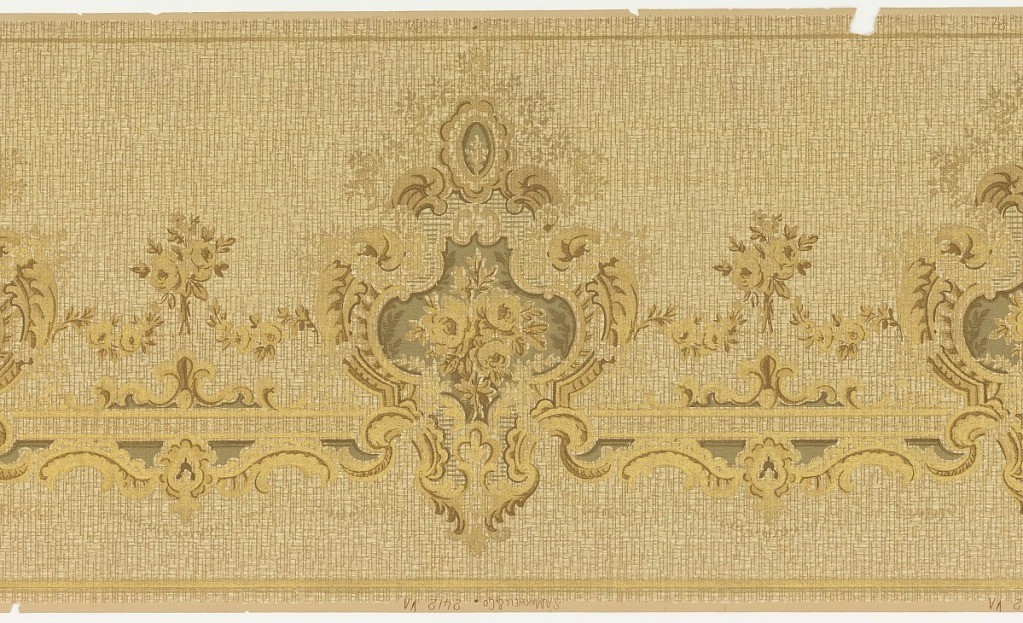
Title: Frieze
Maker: Maxwell & Co., S.A., Chicago, Illinois, USA
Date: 1905–1915
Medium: Machine-printed paper
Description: Frieze with rococo inspired, horizontal pattern. Large shields of roses and acanthus leaves are linked with floral garlands and swags of c and s scrolls. An allover hatched pattern gives the panel is printed beneath the floral elements, giving the panel a woven appearance. The design is printed in shades of beige, brown and olive green on a tan background.